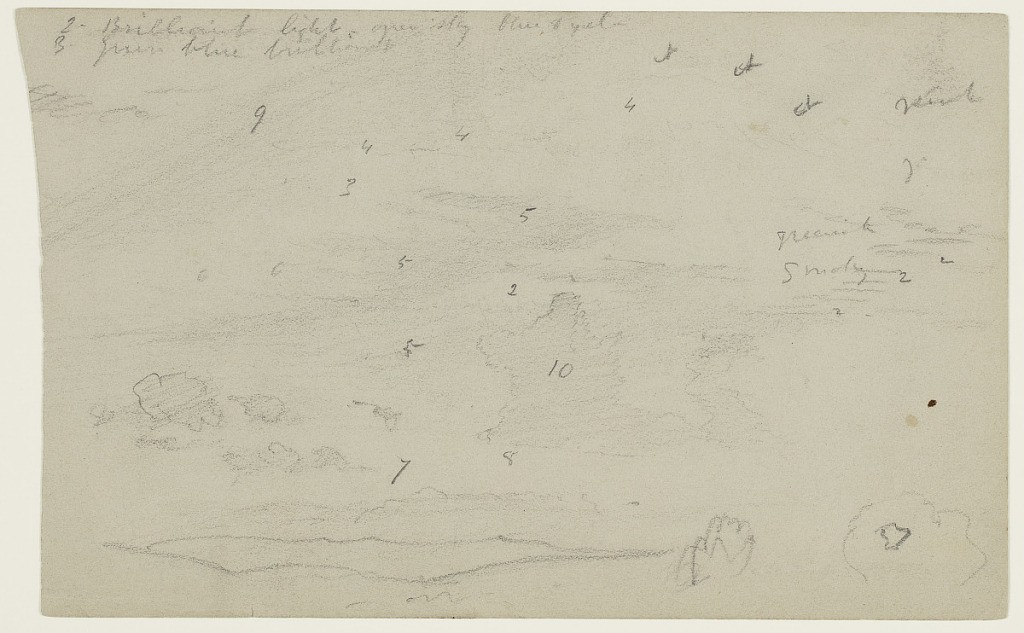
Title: Clouds at Sunset, Hudson, New York
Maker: Frederic Edwin Church, American, 1826–1900
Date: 1860–70
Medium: Graphite on gray-green wove paper; verso: graphite
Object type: Drawing
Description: Landscape and atmosphere sketch showing a view of billowing clouds in a twilight sky above the rolling terrain of the Hudson River Valley, likely viewed from or near the artist's estate in Hudson, New York. At lower right, two bushes are visible beside a distant and rolling horizon made up of low mountains. Above, puffy clouds float around a dark and billowing cloud that towers into the sky at center. At upper right, what are likely several starts are visible in the sky.

Verso: Landscape sketch showing a view of billowing clouds over the northern portion of the Catskill Escarpment, viewed from or near the artist's estate in Hudson, New York. At lower left, Windham High Peak and Acra Point are visible, with rolling ridges that descend at center. In the sky above, horizontal bands of clouds partially obscure a massive, billowing cloud behind them. Line quality is fine.